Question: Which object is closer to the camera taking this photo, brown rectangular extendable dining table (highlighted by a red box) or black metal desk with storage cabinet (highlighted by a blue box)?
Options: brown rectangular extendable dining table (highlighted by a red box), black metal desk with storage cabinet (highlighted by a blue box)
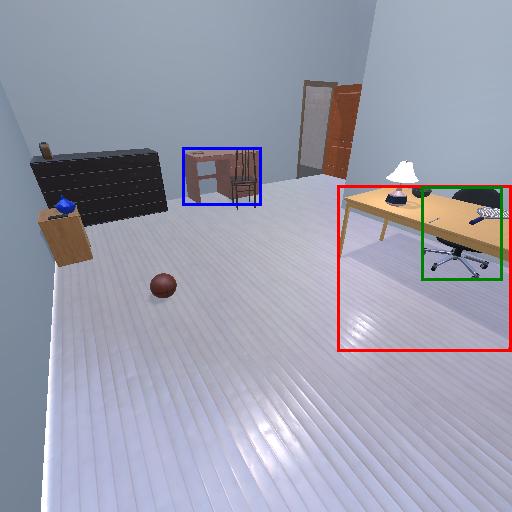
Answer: brown rectangular extendable dining table (highlighted by a red box)